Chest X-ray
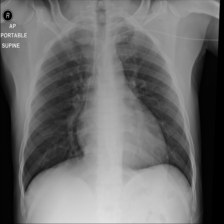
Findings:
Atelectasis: negative
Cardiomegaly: negative
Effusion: negative
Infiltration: negative
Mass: negative
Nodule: negative
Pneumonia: negative
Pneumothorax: negative
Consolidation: negative
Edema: negative
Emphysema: negative
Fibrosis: negative
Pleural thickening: negative
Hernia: negative